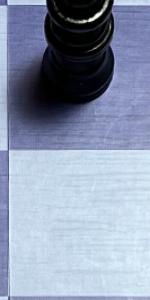
Label: Empty